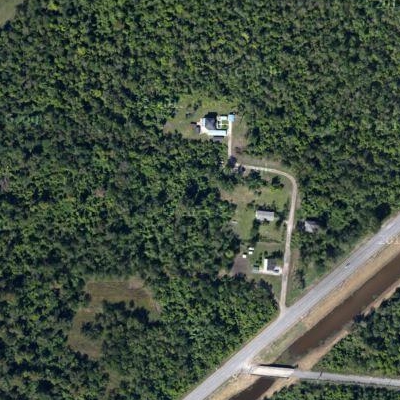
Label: Forest